Field crop: tomato
Growth stage: 2
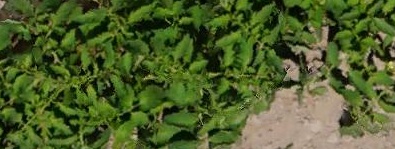
Species: tomato